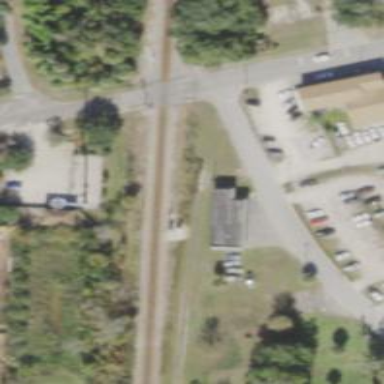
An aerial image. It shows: Railway signal.